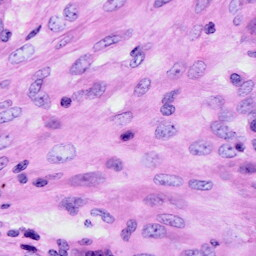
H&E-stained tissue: Ovarian